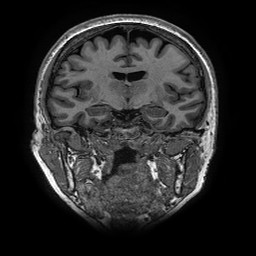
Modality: T1w
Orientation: sagittal
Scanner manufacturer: ge
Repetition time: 7.6 s
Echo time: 0.003 s